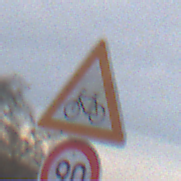
Verkehrszeichen: RadverkehrRechts
Zusatzzeichen unten: Geschwindigkeit90
Umgebung: Outdoor, Suburban
Tageszeit: MorningAfternoon
Wetter: Overcast
Licht: Natural
Jahreszeit: NotSpecified
Kontrast: LowContrast